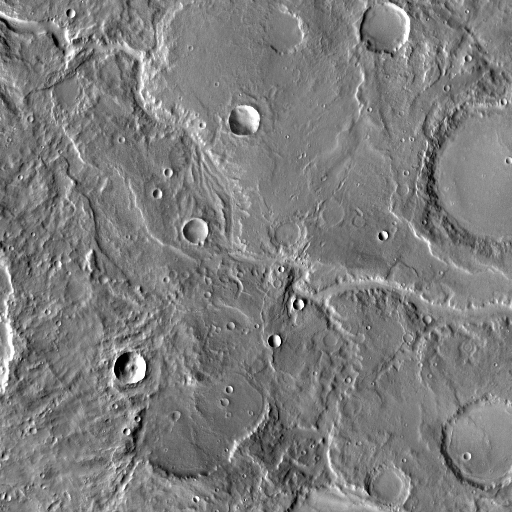
Crater classes present: Background, Other, Layered, Buried, Secondary